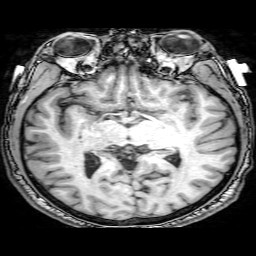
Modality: T1w
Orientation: coronal
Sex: male
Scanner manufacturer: philips
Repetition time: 0.008214 s
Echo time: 0.00379 s